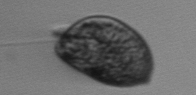
Label: Prorocentrum_micans